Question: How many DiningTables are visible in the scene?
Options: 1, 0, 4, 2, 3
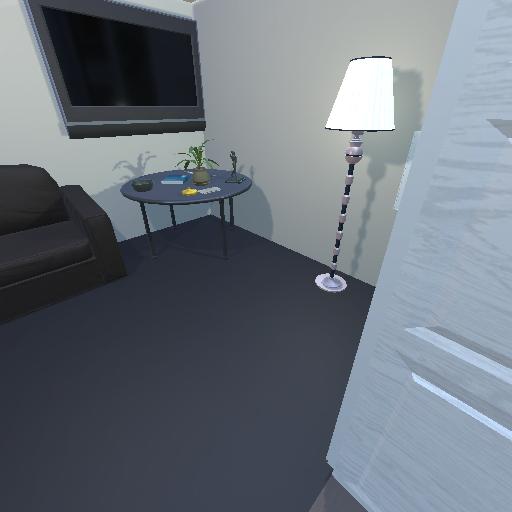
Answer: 1